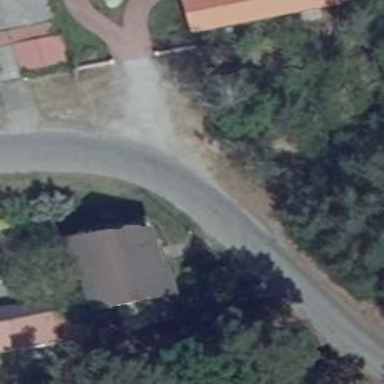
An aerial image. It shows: Smooth asphalt road in residential area.